В шаре радиуса $2R$ из оптически прозрачного материала имеется сферическая полость радиуса $R$. Центры шара и полости совпадают. Внутри полости воздух. Из воздуха снаружи на поверхность шара падает луч света (рис. 4). При каких значениях угла падения луча на поверхность шара $\alpha$ луч проникнет внутрь полости? Рассмотрите два случая:
Показатель преломления вещества шара постоянен и равен $n=2$.
Показатель преломления вещества шара линейно уменьшается при увеличении расстояния $r$ от центра: $n(r)=2.5-0.5\frac{r}{R}, R\le r \le 2R$. Показатель преломления воздуха считать равным $n_0 = 1$.
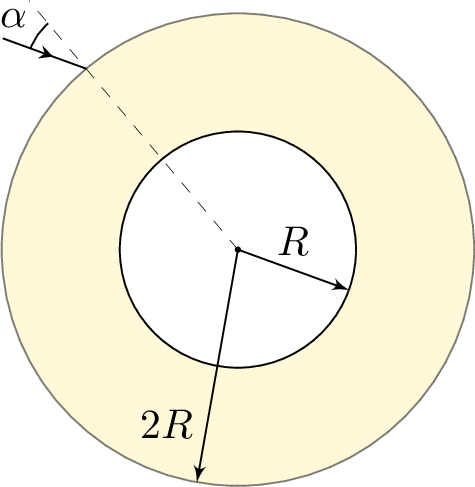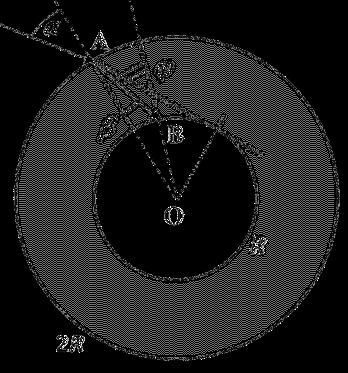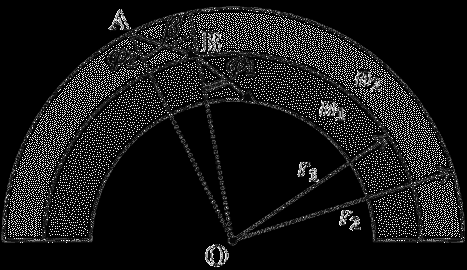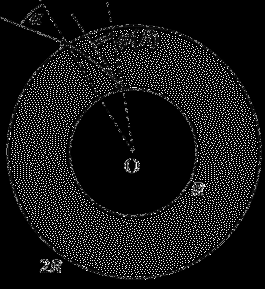
Показатель преломления вещества шара постоянен и равен $n=2$.
Ответ: $\alpha <30{}^\circ$

Показатель преломления вещества шара линейно уменьшается при увеличении расстояния $r$ от центра: $n(r)=2.5-0.5\frac{r}{R}, R\le r \le 2R$.
Ответ: При всех $\alpha <30{}^\circ $ луч достигает границы полости и проникает внутрь.
Темы:
T, Оптика, Геометрическая оптика, Преломление, Всероссийские, Градиентная оптика